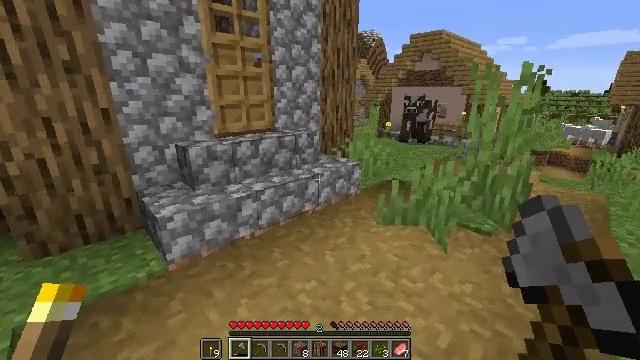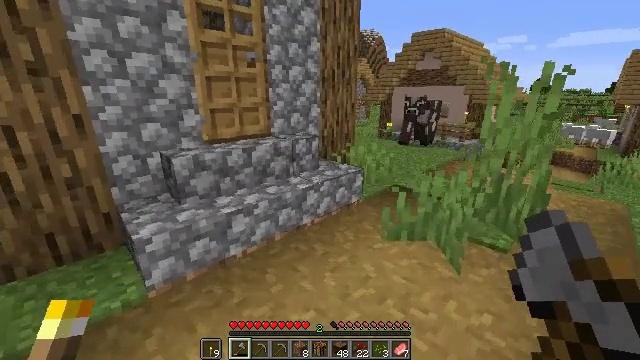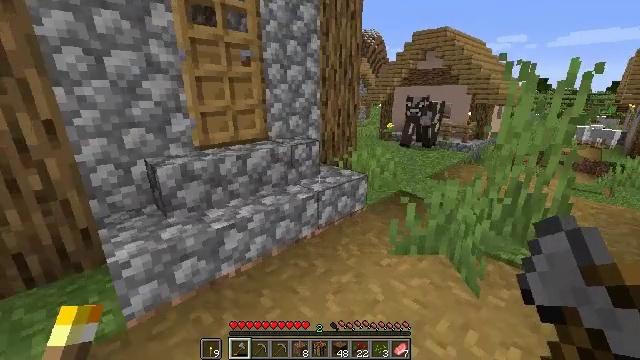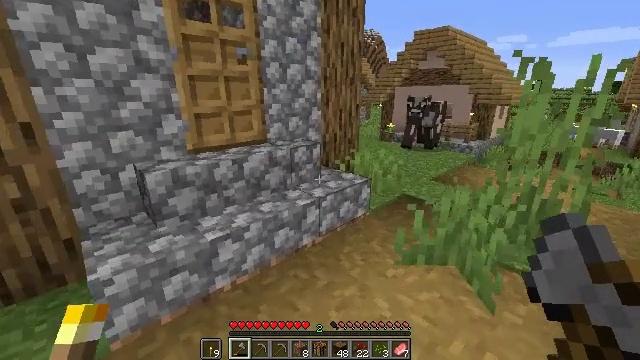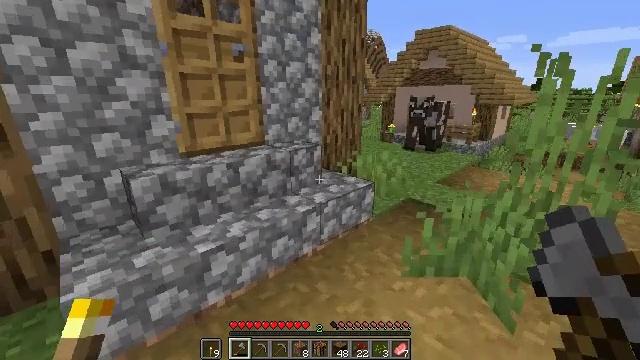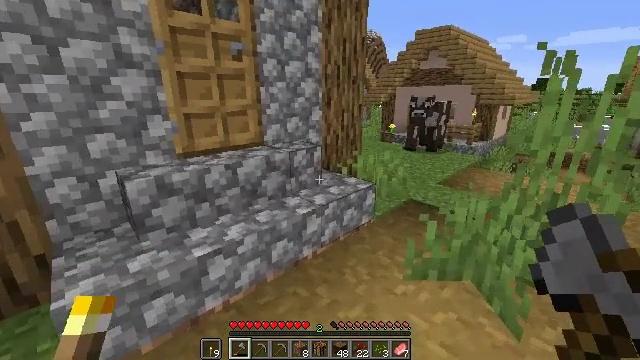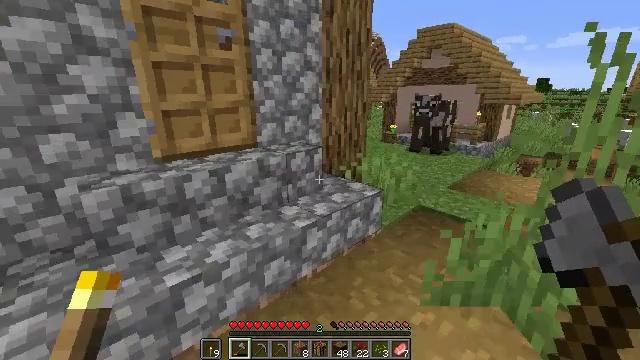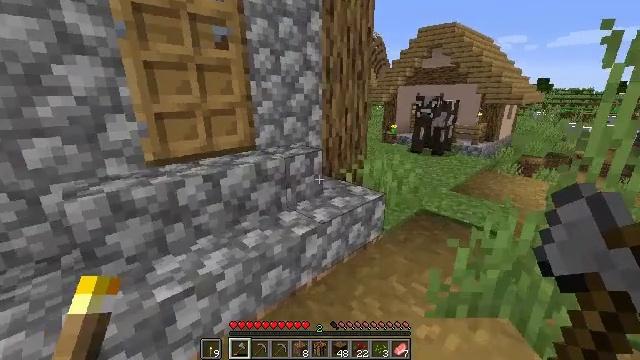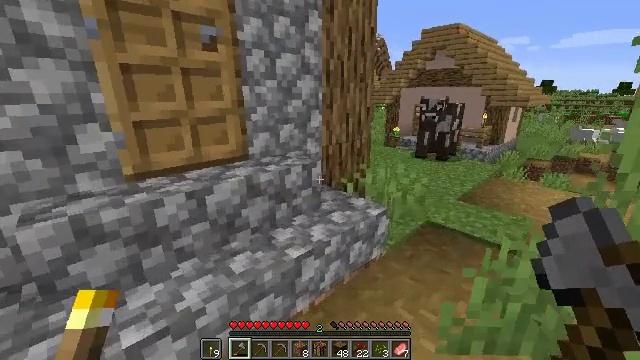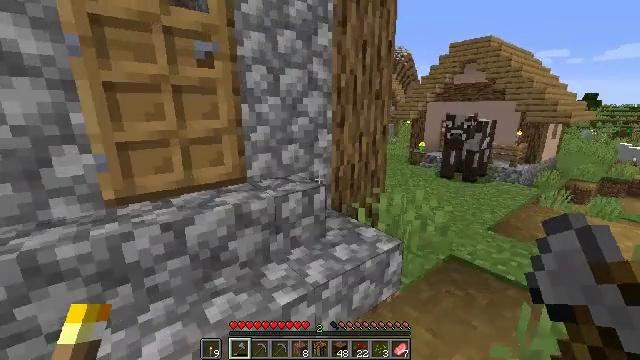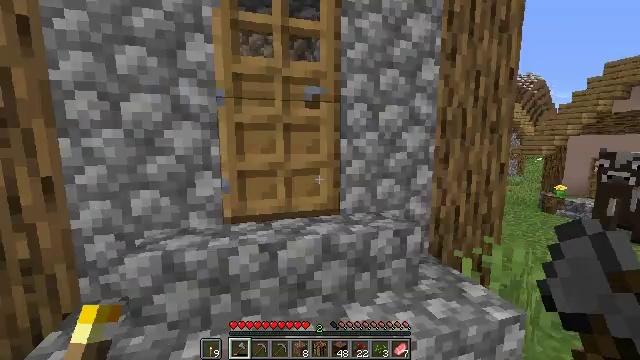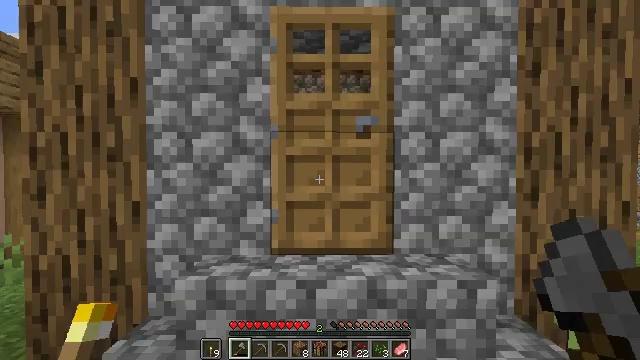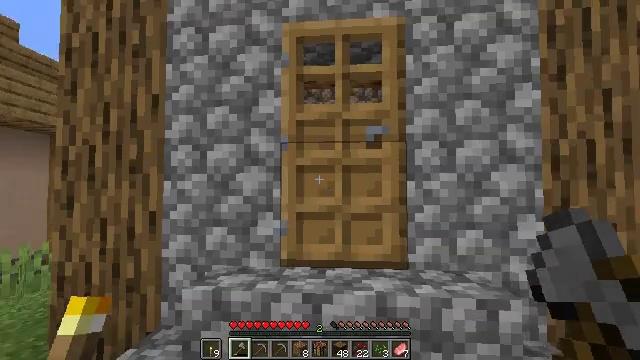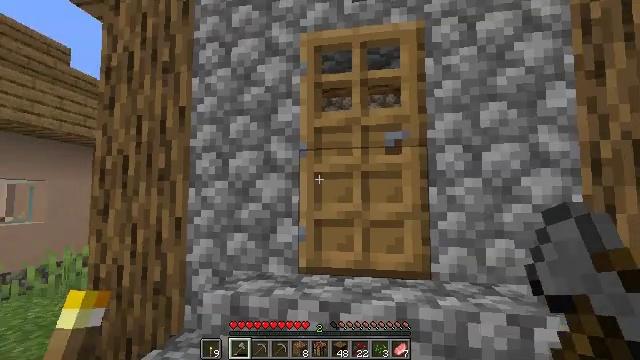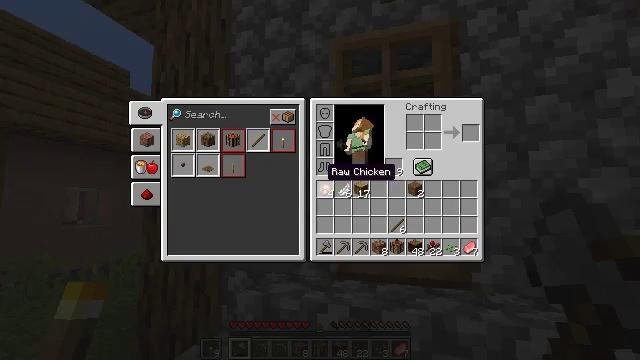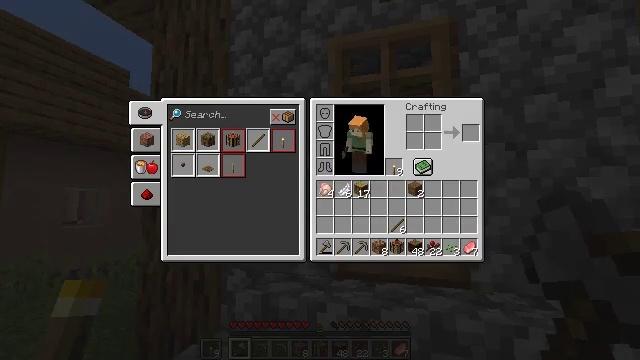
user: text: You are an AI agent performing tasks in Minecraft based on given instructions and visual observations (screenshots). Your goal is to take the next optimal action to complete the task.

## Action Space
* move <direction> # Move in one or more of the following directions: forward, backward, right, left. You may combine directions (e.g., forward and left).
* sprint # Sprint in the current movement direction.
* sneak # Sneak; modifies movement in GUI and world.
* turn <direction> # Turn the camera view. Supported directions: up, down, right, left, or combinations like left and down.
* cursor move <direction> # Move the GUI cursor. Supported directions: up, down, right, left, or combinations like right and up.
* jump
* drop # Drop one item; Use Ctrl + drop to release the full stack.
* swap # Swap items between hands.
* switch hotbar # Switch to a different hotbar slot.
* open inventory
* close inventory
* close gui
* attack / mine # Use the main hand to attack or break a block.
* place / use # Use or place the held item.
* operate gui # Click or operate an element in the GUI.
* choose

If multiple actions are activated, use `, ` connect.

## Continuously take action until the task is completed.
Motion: motion action
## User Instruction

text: Break the barrel to collect it.
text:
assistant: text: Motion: move forward
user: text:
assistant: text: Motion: move forward
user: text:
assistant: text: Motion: move forward
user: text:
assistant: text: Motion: move forward
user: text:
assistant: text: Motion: move forward
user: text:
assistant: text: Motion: move forward
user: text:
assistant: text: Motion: move forward
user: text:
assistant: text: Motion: move forward and move right
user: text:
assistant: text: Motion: move forward and move right, turn left and up
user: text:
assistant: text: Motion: move forward and move right, turn left and up
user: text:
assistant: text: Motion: turn left and up
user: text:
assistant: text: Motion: turn left and up
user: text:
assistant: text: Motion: turn left and up
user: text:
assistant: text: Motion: turn left and up, open inventory
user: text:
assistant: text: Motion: open inventory
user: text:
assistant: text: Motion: open inventory
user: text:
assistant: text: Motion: cursor move right
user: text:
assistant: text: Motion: cursor move right and down
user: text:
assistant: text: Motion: cursor move right
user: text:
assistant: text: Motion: no_op
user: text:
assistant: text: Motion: no_op
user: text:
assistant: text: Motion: no_op
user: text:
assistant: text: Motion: close inventory
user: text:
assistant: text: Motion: close inventory
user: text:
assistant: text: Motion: turn right and up
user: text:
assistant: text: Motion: turn right and up
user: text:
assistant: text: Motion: move forward, turn right
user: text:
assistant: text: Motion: move forward, use / place
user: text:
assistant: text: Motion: move forward, turn down, use / place
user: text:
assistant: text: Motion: turn right and down, use / place